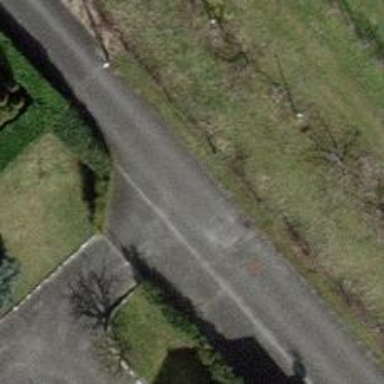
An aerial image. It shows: Residential road with asphalt surface. Both sides have sidewalks.